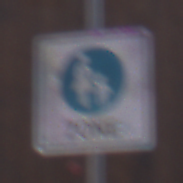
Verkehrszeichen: BeginnFussgaengerzone
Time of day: MorningAfternoon
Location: Outdoor (Urban)
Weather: PartlyCloudy
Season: NotSpecified
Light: Natural